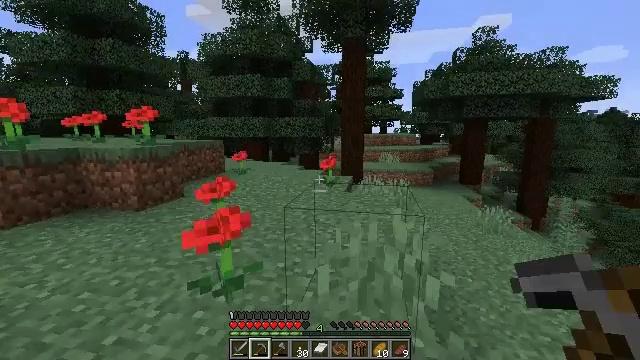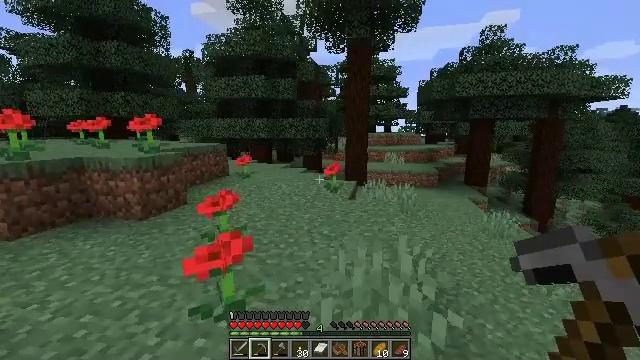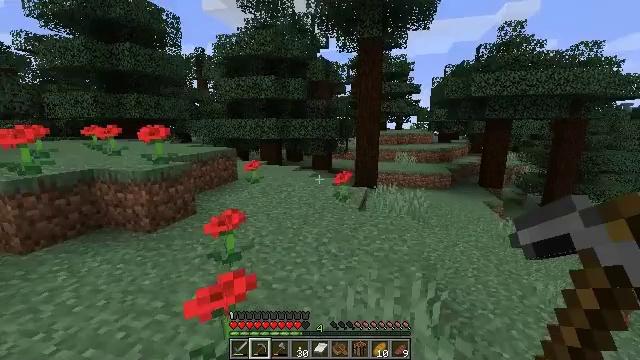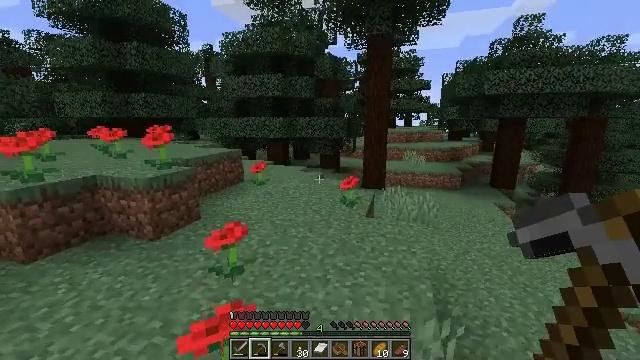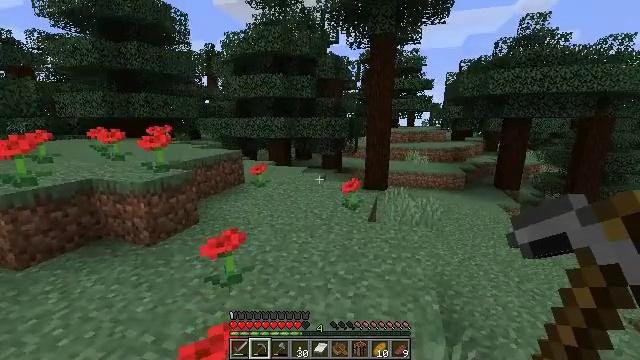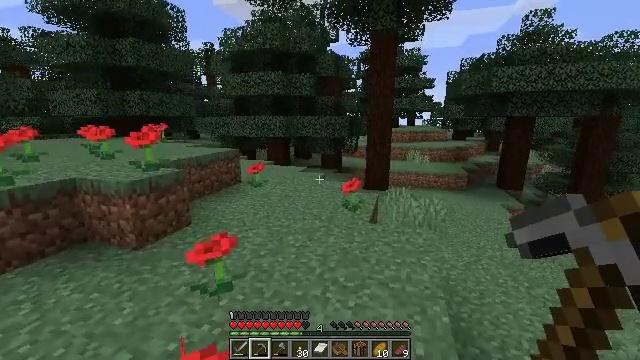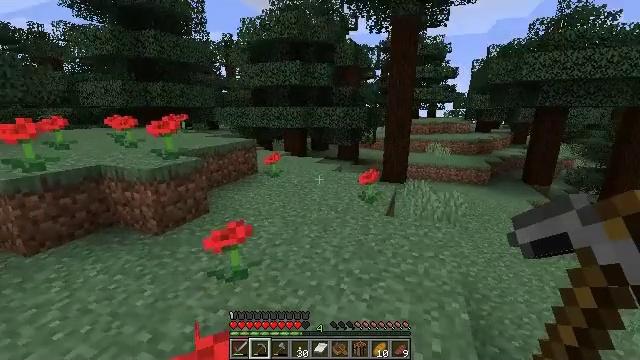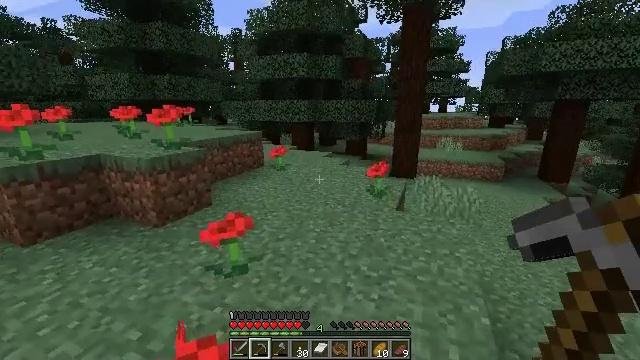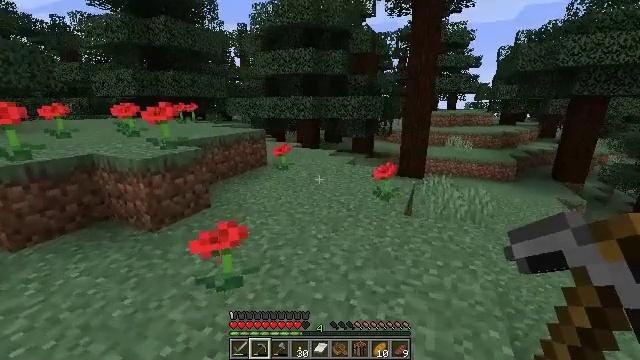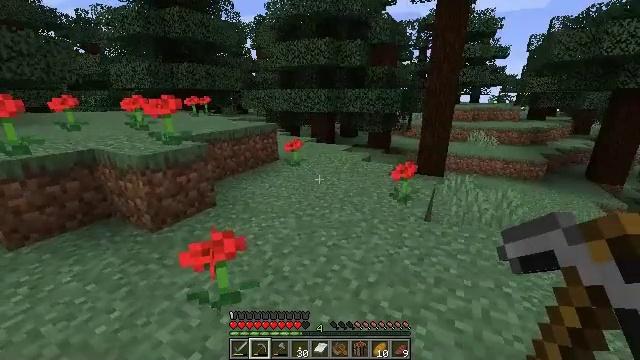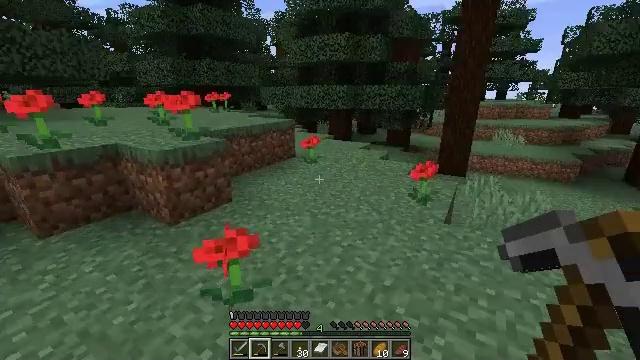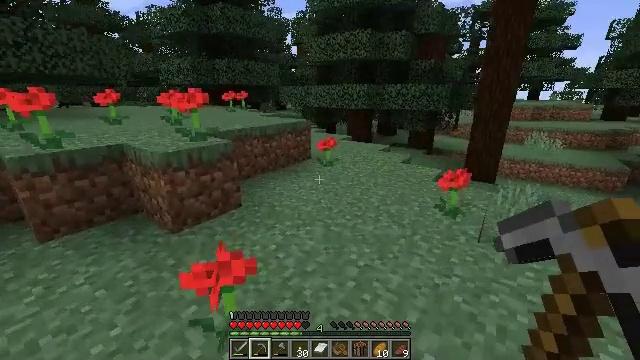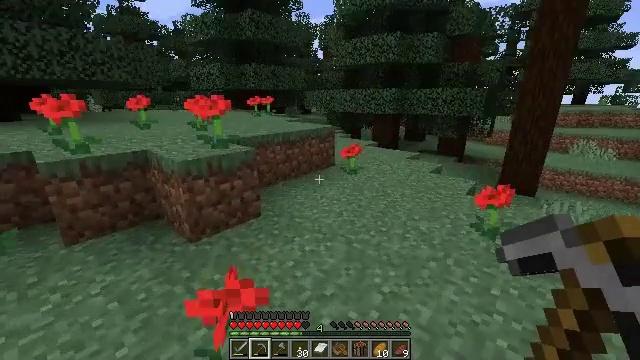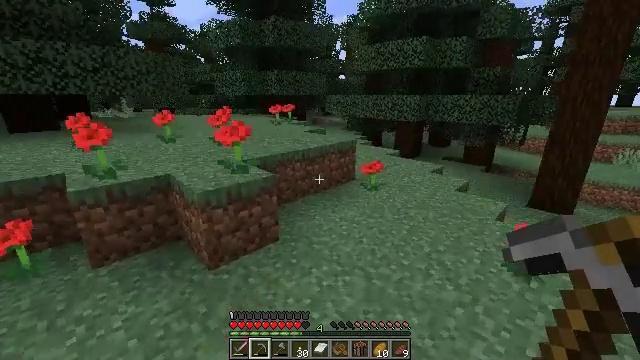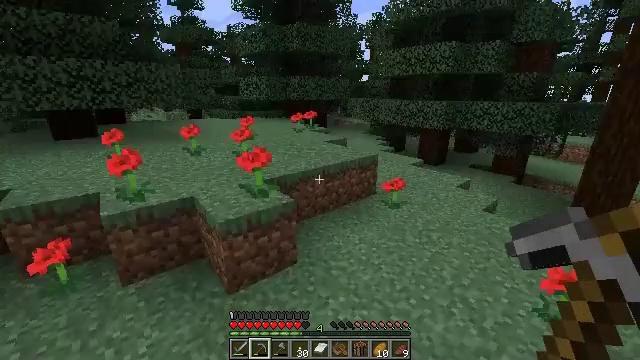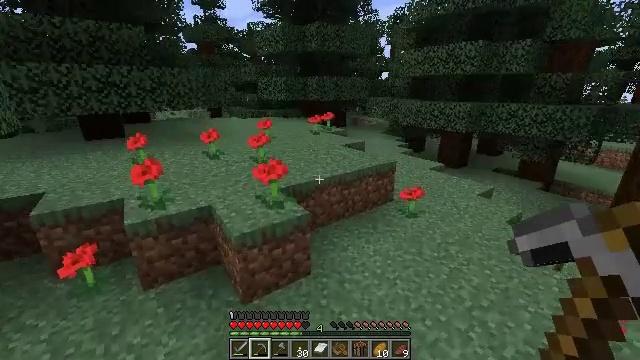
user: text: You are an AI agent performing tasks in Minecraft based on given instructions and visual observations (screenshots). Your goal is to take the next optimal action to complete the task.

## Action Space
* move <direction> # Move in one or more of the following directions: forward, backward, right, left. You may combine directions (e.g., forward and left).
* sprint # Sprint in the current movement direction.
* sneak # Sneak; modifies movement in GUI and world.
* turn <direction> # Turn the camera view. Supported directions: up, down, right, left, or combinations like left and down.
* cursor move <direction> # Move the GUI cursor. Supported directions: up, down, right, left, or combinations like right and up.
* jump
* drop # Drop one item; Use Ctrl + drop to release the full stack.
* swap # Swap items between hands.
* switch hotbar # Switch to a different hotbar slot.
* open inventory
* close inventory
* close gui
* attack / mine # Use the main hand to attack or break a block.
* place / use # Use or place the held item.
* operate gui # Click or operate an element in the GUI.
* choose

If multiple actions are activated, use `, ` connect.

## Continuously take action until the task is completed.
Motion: motion action
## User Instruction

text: Break the poppy plant.
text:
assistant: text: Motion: move forward, jump
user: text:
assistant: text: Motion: move forward, turn left and down, jump
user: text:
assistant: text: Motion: move forward, turn left
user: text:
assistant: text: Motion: move forward
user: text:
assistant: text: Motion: move forward
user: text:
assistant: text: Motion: move forward, turn left and down
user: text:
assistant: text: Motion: move forward, turn left
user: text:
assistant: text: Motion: move forward, turn left
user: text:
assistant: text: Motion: move forward, turn left and down
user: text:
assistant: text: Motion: move forward, turn left
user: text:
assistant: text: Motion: move forward, turn left
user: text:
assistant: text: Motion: move forward, turn left
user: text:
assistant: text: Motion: move forward, turn left, jump
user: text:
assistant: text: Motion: move forward, turn left, jump
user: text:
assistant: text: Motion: move forward, turn left, jump
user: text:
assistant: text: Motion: move forward, turn left, jump
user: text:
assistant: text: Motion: move forward, turn left
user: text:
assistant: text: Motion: move forward, turn left and down
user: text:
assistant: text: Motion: move forward, turn left
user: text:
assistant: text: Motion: move forward, turn left and up
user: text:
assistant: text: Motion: move forward
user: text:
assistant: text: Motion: move forward
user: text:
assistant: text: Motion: move forward
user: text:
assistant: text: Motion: move forward, turn right and up
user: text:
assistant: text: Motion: move forward, turn right and up
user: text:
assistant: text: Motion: move forward, turn right and up
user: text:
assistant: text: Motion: move forward, turn right
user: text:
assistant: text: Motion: move forward, attack / mine
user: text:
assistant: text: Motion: move forward, attack / mine, jump
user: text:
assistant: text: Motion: move forward, attack / mine, jump